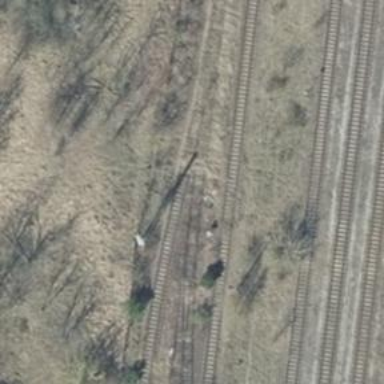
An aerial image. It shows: Unused railway yard.